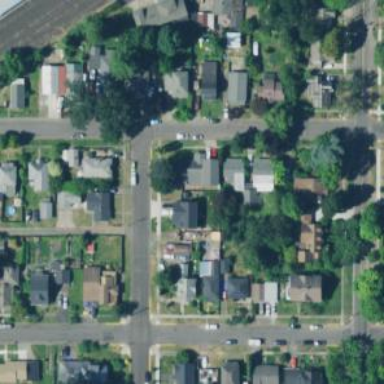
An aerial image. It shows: Residential road with sidewalk on the left.